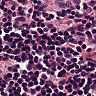
Metastatic tissue present: no